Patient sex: M
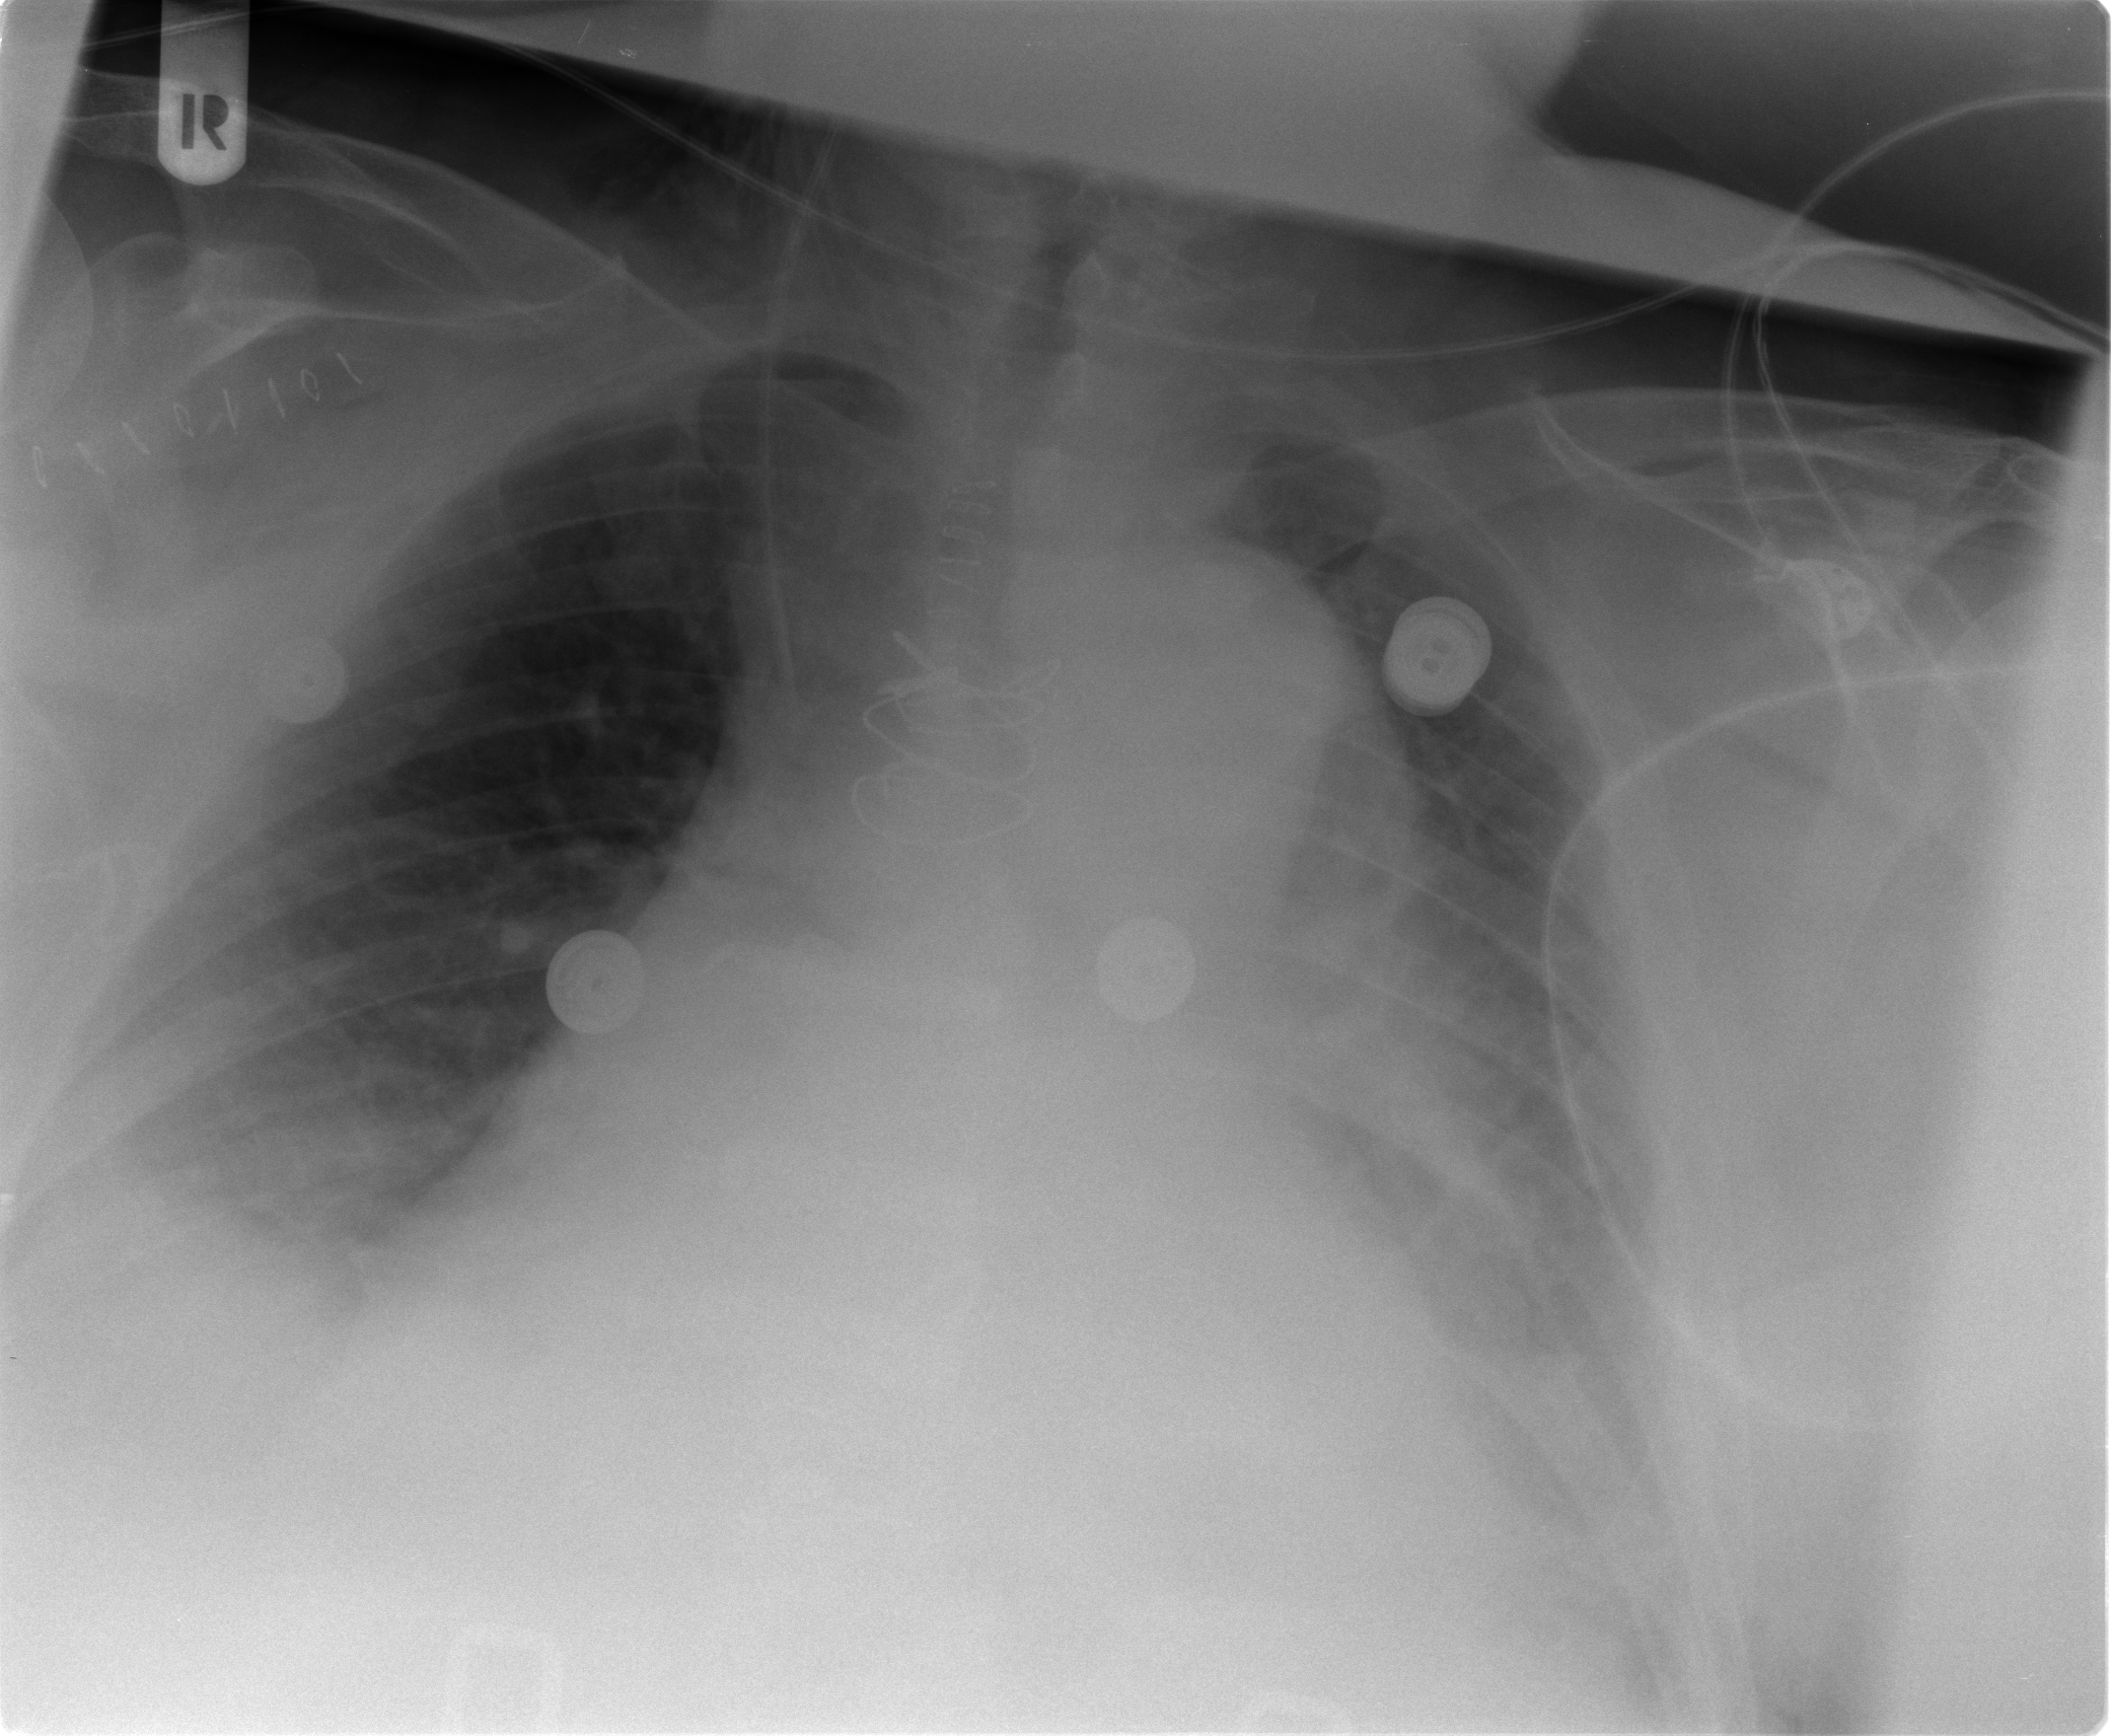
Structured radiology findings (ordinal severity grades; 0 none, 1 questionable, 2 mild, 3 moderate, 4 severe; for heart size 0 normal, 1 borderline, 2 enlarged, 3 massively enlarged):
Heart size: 2
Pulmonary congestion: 2
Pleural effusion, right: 2
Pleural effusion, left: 3
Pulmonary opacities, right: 0
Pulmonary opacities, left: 2
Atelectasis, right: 2
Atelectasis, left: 2